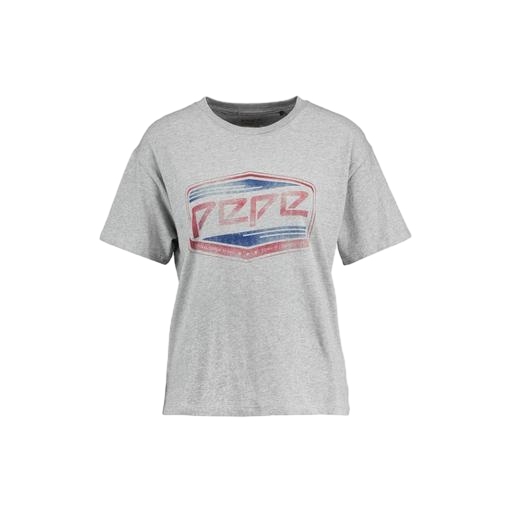
dr pepper tshirt, grey graphic tee, graphic tee, white background